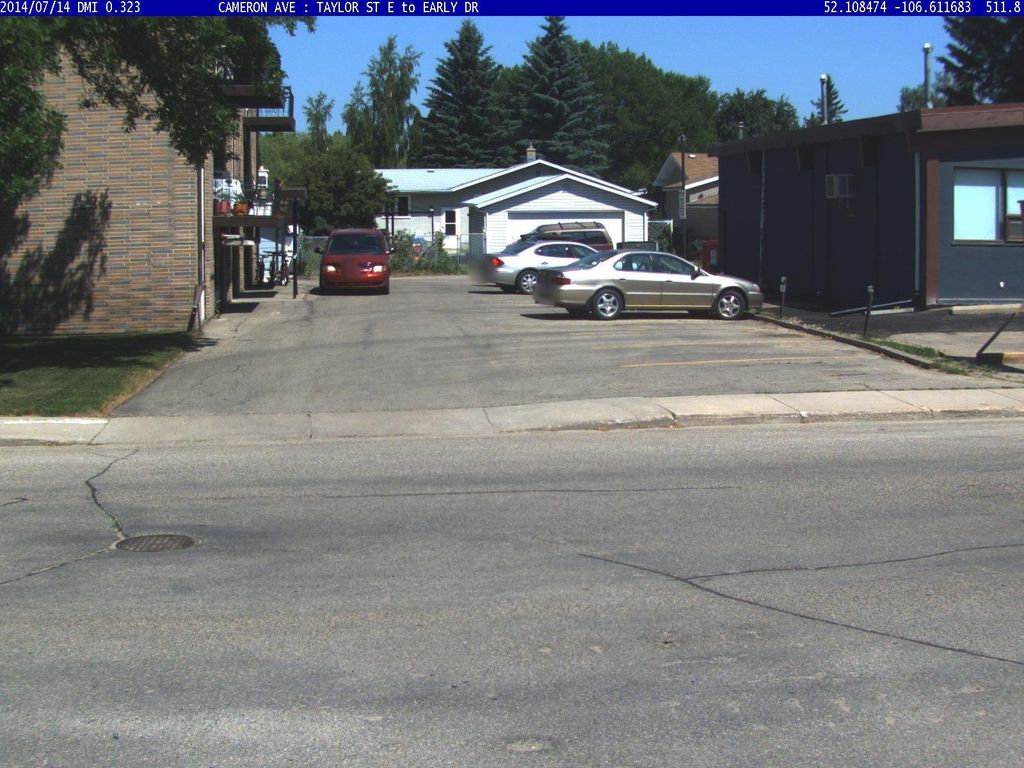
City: saskatoon